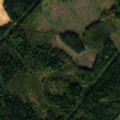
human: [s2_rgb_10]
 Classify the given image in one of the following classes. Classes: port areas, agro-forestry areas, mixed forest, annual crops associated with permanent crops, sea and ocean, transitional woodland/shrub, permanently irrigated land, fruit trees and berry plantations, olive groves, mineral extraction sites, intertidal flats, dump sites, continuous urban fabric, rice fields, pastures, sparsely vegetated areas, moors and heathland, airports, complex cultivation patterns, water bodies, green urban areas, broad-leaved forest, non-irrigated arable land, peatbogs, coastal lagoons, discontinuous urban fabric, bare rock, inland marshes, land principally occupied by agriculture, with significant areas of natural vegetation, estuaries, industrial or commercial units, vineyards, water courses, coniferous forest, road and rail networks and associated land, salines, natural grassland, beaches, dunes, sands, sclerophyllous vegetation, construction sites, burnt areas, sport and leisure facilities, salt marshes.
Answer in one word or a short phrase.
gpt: non-irrigated arable land, coniferous forest, mixed forest, transitional woodland/shrub